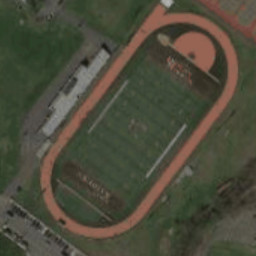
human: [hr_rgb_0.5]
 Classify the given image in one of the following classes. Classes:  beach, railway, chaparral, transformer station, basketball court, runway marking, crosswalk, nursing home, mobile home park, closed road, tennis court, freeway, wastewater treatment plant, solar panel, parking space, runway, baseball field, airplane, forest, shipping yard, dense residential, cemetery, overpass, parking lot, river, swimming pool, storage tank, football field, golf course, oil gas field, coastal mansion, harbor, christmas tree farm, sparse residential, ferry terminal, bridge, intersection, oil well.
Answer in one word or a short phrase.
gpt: football field